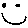
Label: smiley face